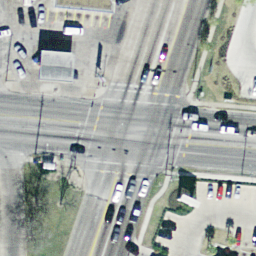
Label: intersection